Aerial crown-view tile of a tropical tree (Barro Colorado Island, Panama), acquired 20250915:
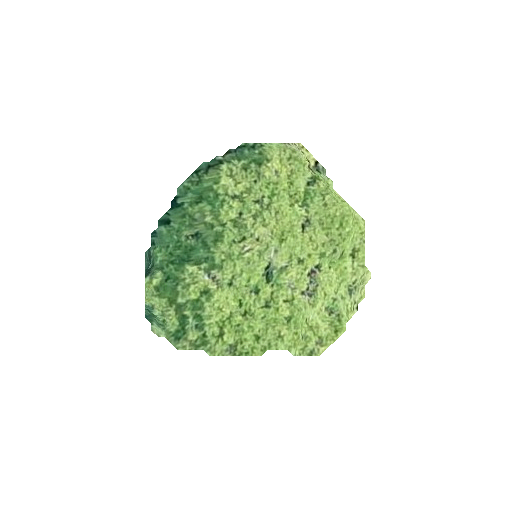
Species: Alseis blackiana
GBIF accepted scientific name: Alseis blackiana
Crown area: 54.243 m²